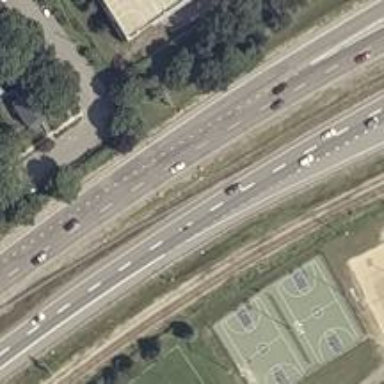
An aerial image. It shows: Asphalt motorway link.